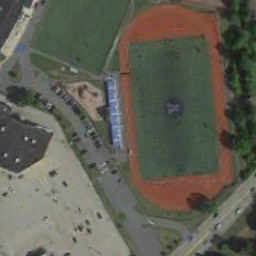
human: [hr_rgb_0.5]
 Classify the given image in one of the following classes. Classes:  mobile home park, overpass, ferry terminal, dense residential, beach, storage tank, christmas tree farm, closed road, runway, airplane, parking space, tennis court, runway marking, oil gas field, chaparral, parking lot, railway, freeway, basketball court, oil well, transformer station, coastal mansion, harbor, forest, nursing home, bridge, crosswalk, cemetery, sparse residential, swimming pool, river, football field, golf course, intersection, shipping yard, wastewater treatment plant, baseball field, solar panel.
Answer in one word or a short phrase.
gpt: football field